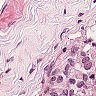
Metastatic tissue present: no